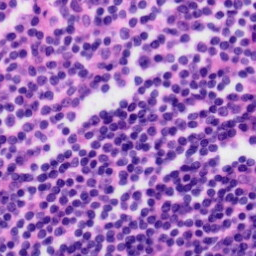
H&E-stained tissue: Tonsil